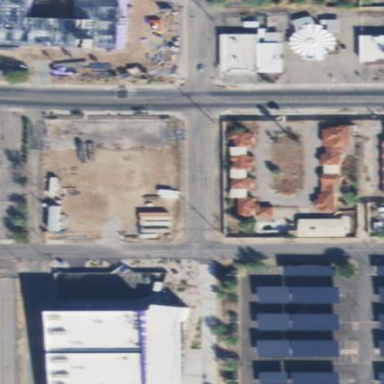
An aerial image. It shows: Motel designated as hotel.